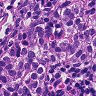
Metastatic tissue present: yes